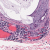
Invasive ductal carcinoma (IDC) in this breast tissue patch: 1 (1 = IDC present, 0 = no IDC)